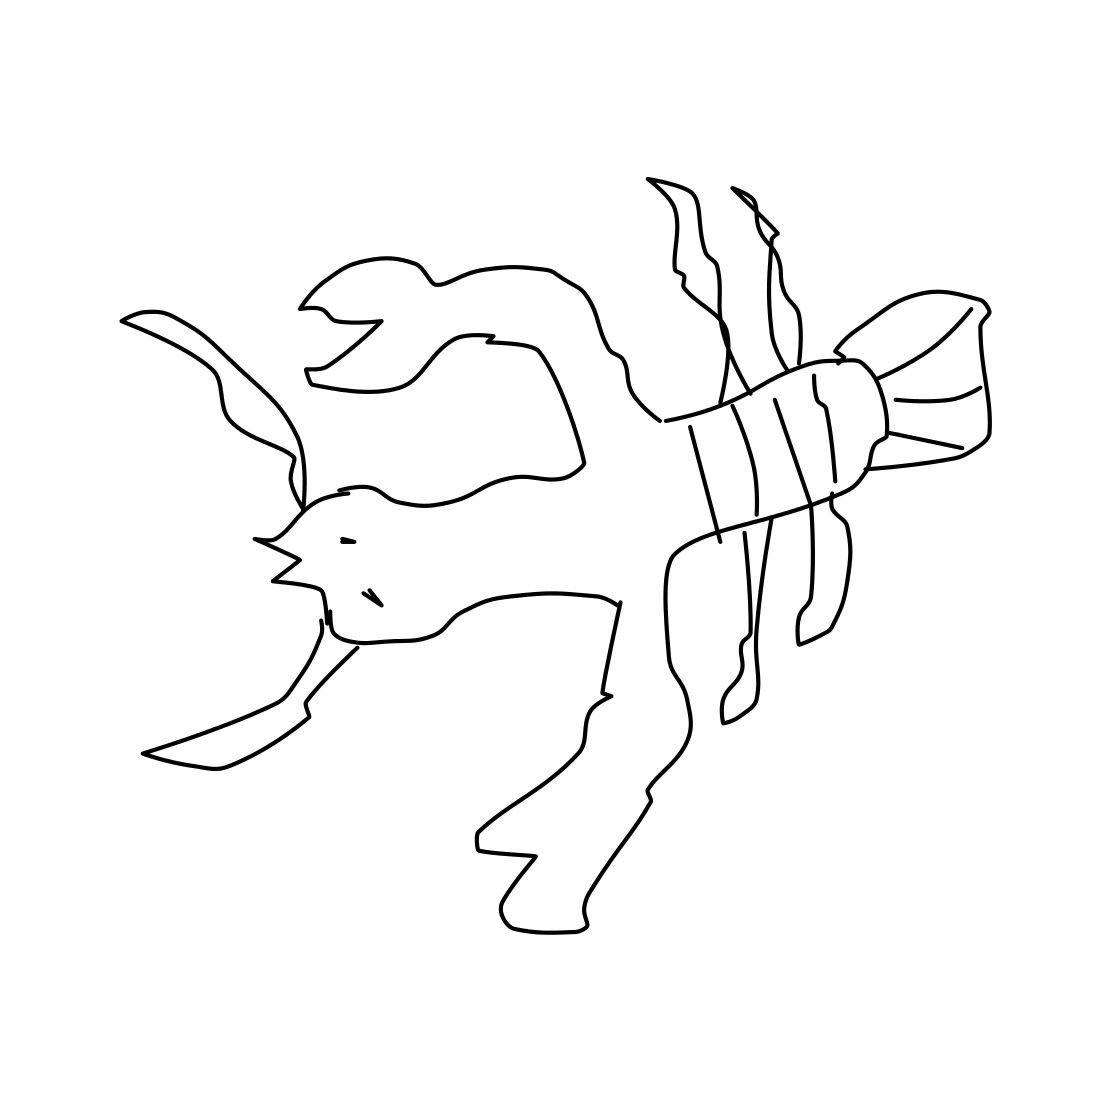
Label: lobster